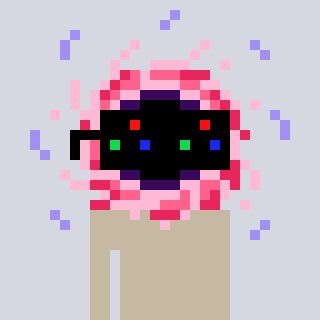
a pixel art character with square black sunglasses, a blackhole-shaped head and a green-colored body on a cool background